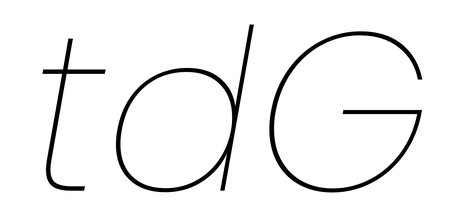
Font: Poppins-ThinItalic